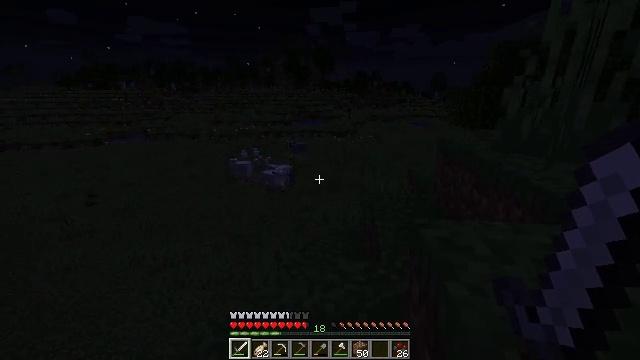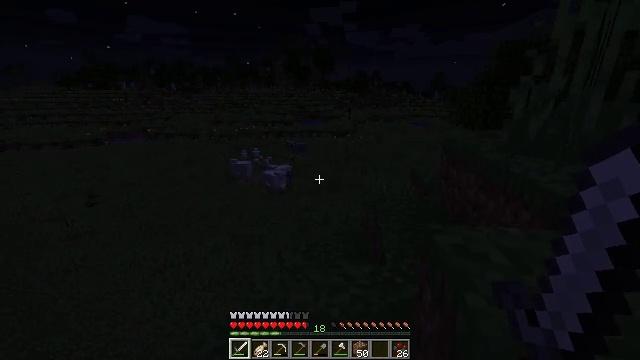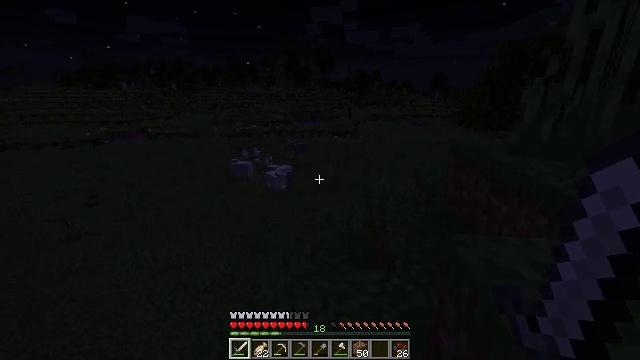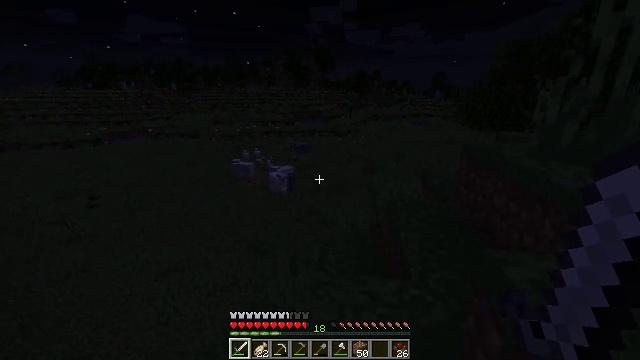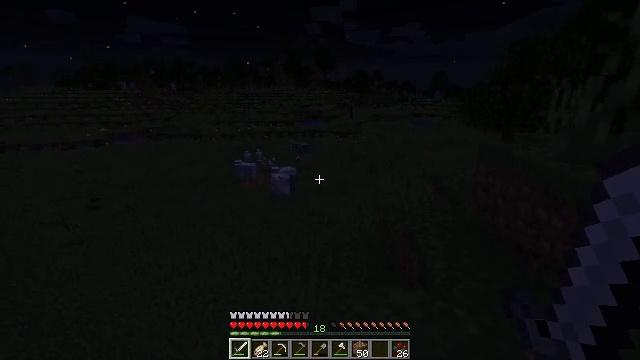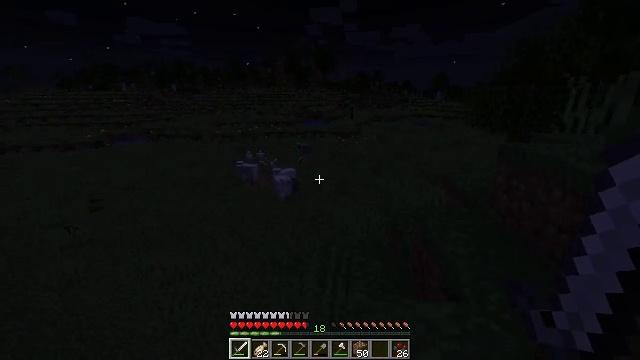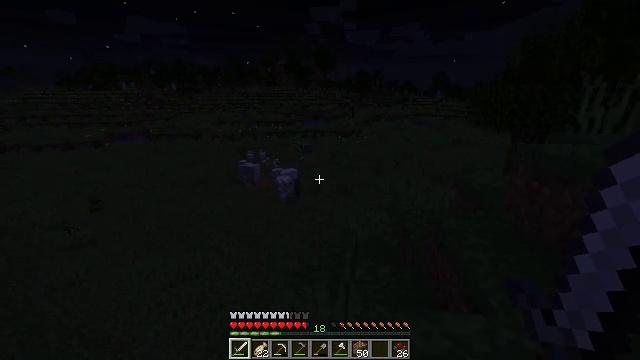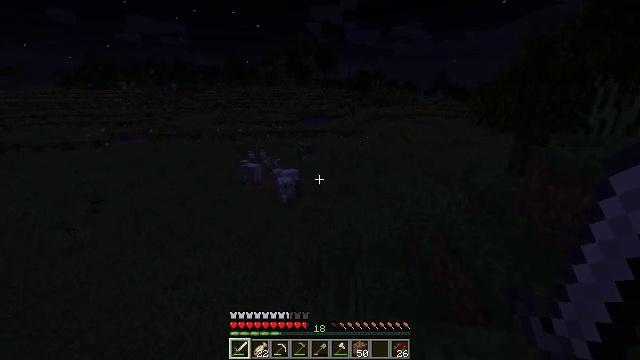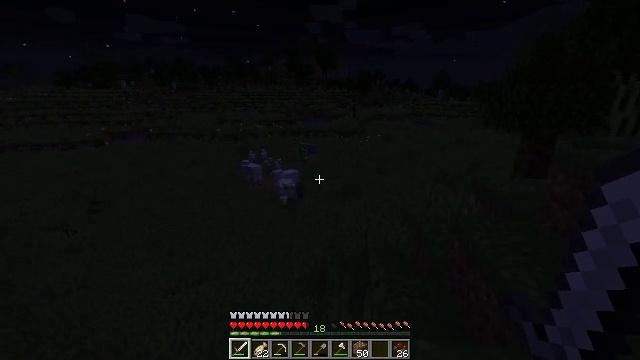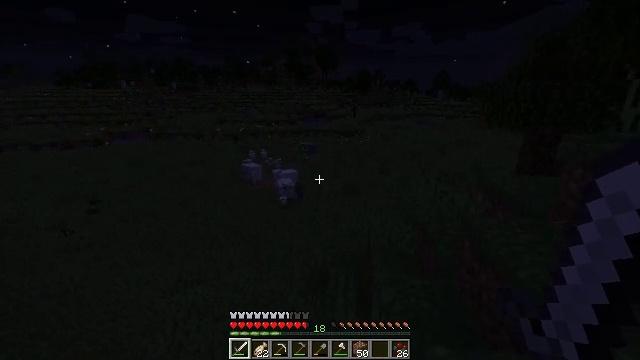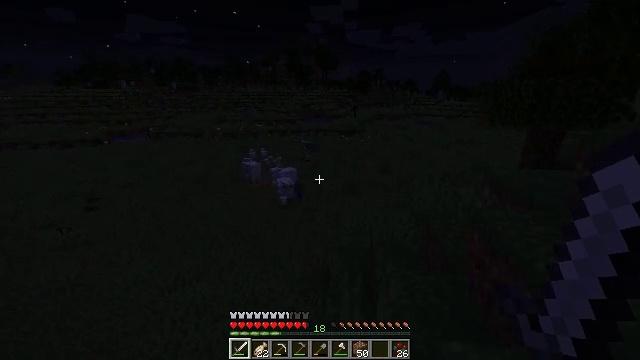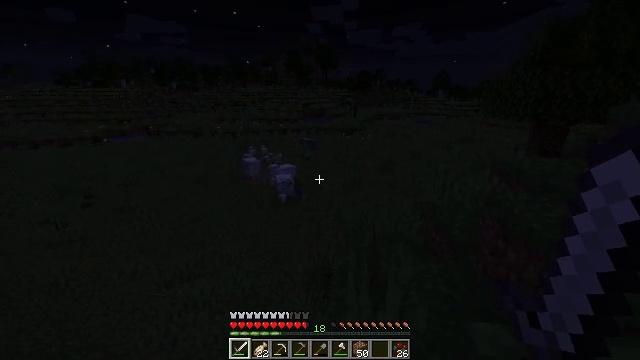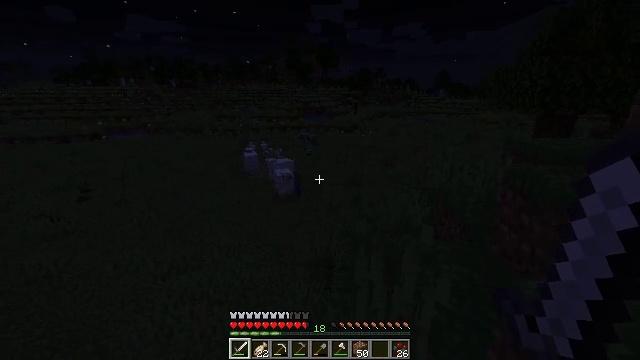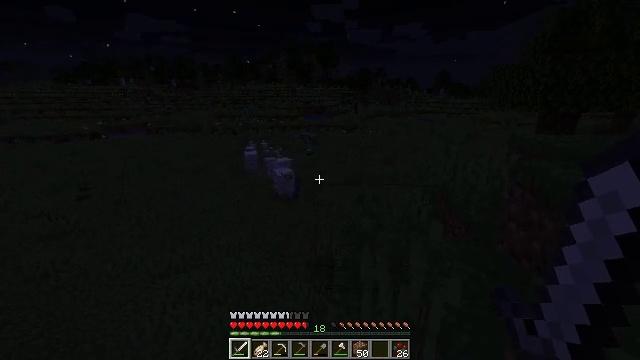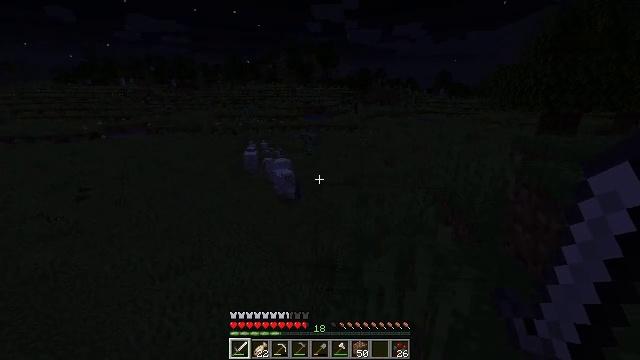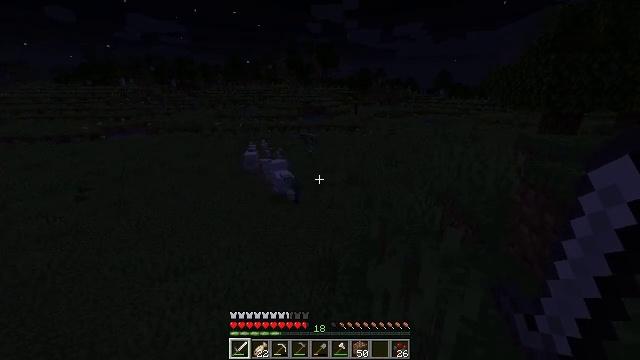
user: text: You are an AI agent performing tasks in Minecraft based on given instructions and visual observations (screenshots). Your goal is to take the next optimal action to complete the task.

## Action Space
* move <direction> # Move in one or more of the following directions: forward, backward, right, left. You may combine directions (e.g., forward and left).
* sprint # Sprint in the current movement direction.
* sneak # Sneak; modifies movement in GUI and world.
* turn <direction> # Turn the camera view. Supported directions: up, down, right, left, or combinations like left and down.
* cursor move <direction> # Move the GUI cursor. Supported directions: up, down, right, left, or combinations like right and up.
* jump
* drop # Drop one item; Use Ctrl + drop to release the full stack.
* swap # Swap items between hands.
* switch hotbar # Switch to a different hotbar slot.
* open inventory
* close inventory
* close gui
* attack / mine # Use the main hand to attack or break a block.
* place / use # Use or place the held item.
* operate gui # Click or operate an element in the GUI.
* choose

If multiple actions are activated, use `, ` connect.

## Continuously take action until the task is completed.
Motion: motion action
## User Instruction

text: Harvest tall grass for seeds.
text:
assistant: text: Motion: move forward and move left
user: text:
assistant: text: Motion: move forward and move left
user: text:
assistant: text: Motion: move forward and move left
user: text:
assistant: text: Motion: move forward and move left
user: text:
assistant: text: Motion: move forward and move left
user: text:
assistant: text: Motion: move forward and move left
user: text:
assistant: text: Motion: move forward and move left
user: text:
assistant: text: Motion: move forward
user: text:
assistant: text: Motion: move forward
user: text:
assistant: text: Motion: no_op
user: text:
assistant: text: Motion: no_op
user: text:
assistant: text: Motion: no_op
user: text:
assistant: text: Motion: no_op
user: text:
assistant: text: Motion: no_op
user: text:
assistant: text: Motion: no_op
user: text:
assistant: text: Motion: no_op
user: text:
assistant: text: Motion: no_op
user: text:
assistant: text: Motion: no_op
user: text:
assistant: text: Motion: no_op
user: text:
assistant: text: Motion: no_op
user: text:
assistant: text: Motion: no_op
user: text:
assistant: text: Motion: no_op
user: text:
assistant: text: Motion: no_op
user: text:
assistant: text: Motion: no_op
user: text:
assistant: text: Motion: move right
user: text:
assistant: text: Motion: move right
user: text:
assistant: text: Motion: move right, turn right
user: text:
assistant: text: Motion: move right, turn right
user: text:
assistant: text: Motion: move right, turn right
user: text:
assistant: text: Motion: move forward and move right, turn right, jump